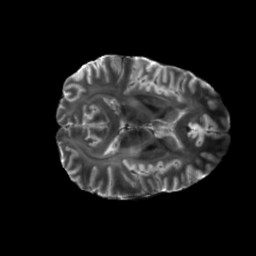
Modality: T2w
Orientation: axial
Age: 27
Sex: female
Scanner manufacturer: siemens
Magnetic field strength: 6.98 T
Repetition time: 7.08 s
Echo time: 0.0756 s